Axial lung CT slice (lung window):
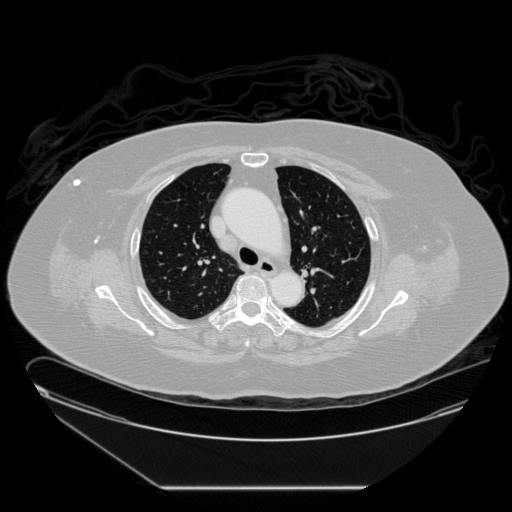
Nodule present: no